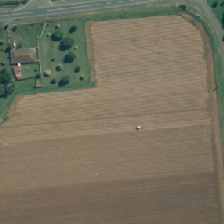
Land cover: shortrotation_cropland